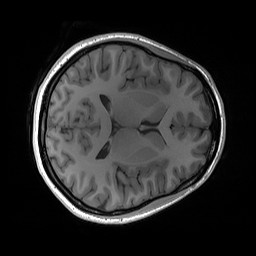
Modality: T1w
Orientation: axial